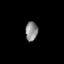
Tissue: skin
Cell type: Epithelial cells
Senescence score: 0.7175
Nuclear area (px): 232
Mean DAPI intensity: 138.168